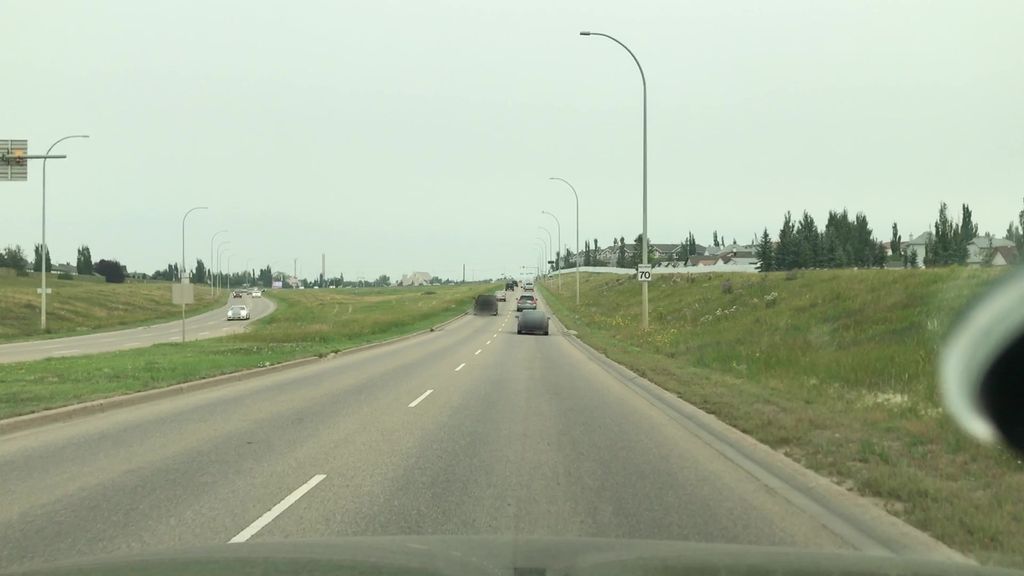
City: edmonton